Question: My problem is a simple one however the solution eludes me; I want the Bitmaps to rescale in respect to the screen size.
Picture of the problem:

Beneath is the code, I am not sure how much to include as I really cannot figure out why this is happening.
'''
public TitleView(Context context) {
super(context);
myContext = context;
titleGraphicFixed = BitmapFactory.decodeResource(getResources(),
R.drawable.title_background);
playButtonUpFixed = BitmapFactory.decodeResource(getResources(),
R.drawable.button_play_up);
playButtonDownFixed = BitmapFactory.decodeResource(getResources(),
R.drawable.button_play_down);
}
@Override
public void onSizeChanged(int w, int h, int oldw, int oldh) {
super.onSizeChanged(w, h, oldw, oldh);
screenW = w;
screenH = h;
drawScaleW = (float) screenW / 800;
drawScaleH = (float) screenH / 600;
Log.d(TAG, "Screen Width: " + drawScaleW);
Log.d(TAG, "Screen Height: " + drawScaleH);
titleGraphic = Bitmap.createScaledBitmap(titleGraphicFixed, screenW,
screenH, true);
playButtonUp = Bitmap.createScaledBitmap(playButtonUpFixed,
(int) (playButtonUpFixed.getWidth() * drawScaleW),
(int) (playButtonUpFixed.getHeight() * drawScaleH), true);
playButtonDown = Bitmap.createScaledBitmap(playButtonDownFixed,
(int) (playButtonDownFixed.getWidth() * drawScaleW),
(int) (playButtonDownFixed.getHeight() * drawScaleH), true);
'''
Edit:
I am building on an example found in the book "Android Game Programming For Dummies" as this is the first App/Game I have coded for android. For his game title/menu pages the author does not use XML layouts.
This is a link to the code I use currently:
<URL>
<URL>
The following are the details obtained from logs, the following text is laid out so that on the left is the smaller of the pictured devices above and on the right is the bigger.
Screen W: 320, 800
Screen H: 240, 480
Scale W: 0.4, 1.0
Scale H: 0.4, 0.8
(So far all the maths adds up/ is correct, however here is were it goes crazy
The Actual Button Size of the button image: W220, H67
Calculated button size:
W: 66, 330
H: 20, 80
Clearly this is wrong as, for example of the small screen, H67 * 0.4 does not equal 20. So I went to see what the width and height of the button once they are imported are and found:
W: 165, 330
H: 50, 101
This means that for the small screen, once the Bitmap is created (But NOT rescaled, it is automatically being rescaled by 0.75 of the actual button image size). For the bigger screen it is being resized by 1.5 at the point in which it is being created. I cannot for a love of me work out why though!
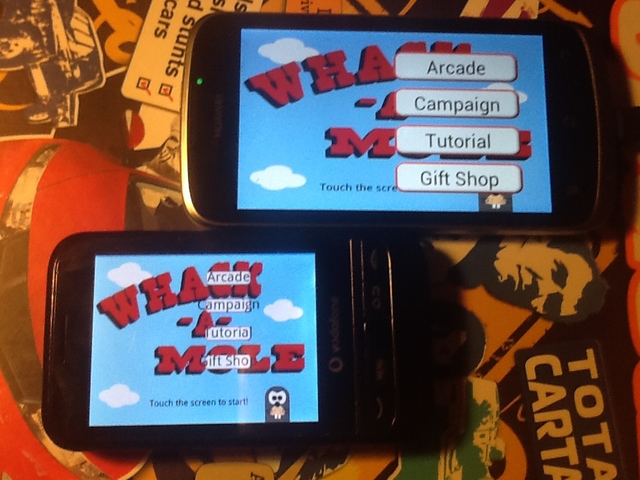
Answer: To me, this problem is related to <URL>.
You may find the solutions in those questions suitable for your case, but I had a similar problem and I found that replacing my 'Button' objects with 'ImageButton' objects and producing images to match solved it in my case.
Follow the size ratios mentioned in <URL> for your icons: 0.75x : 1 : 1.5x : 2x.